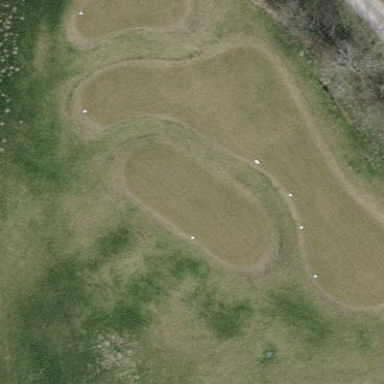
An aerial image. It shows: Golf tee on grassy land.